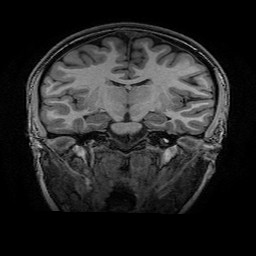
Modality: T1w
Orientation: sagittal
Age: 19
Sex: female
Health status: healthy
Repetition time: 2.53 s
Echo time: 0.0034 s